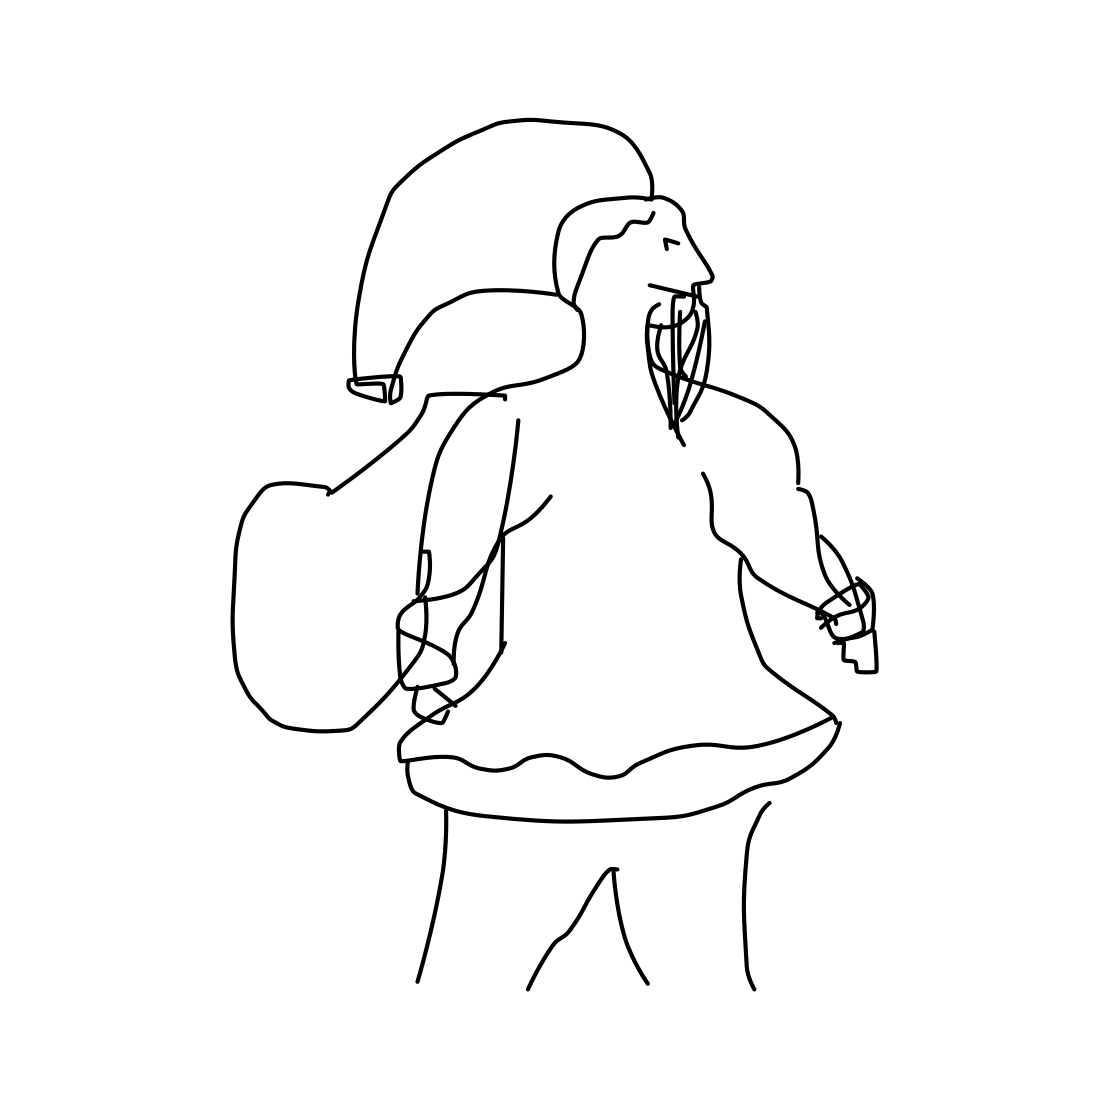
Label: santa claus